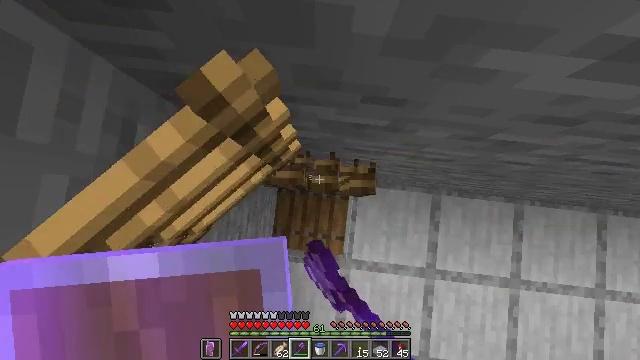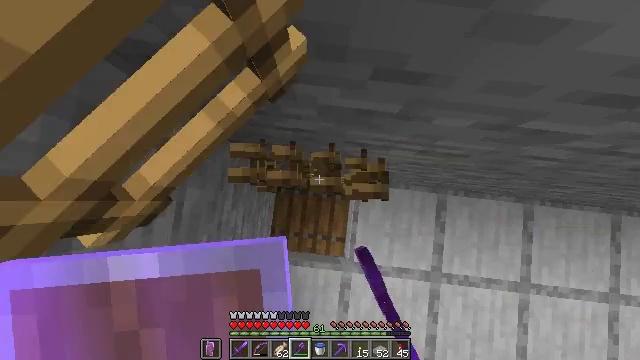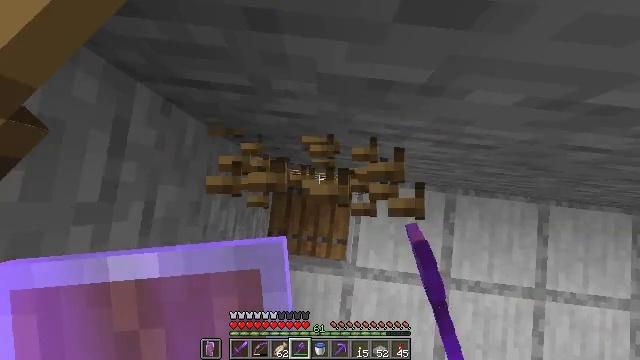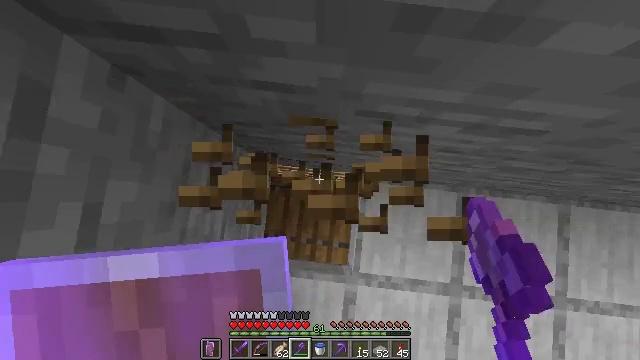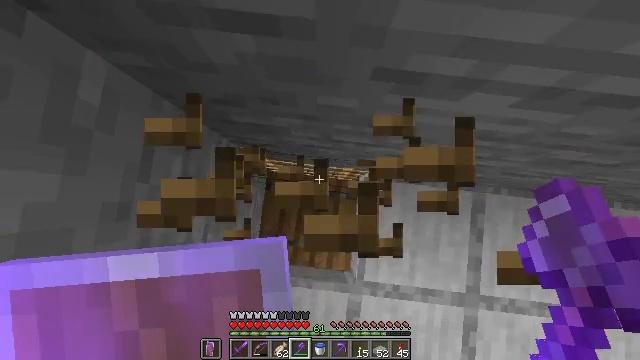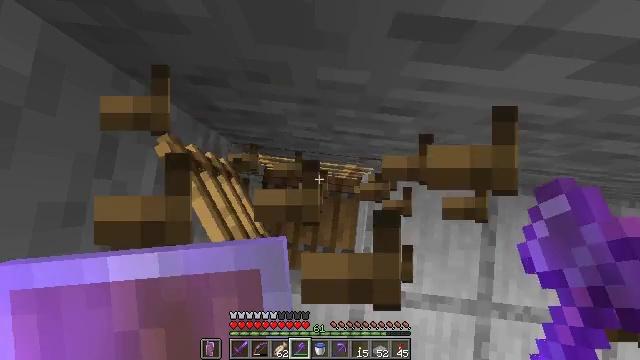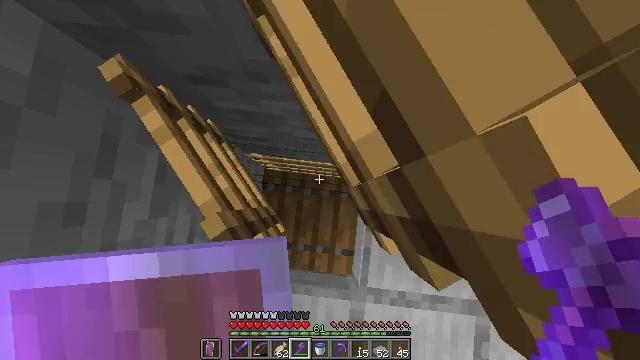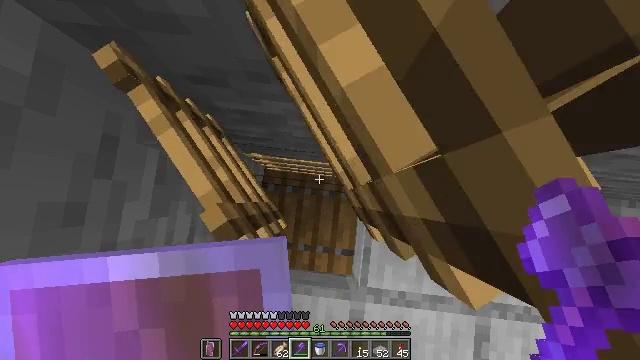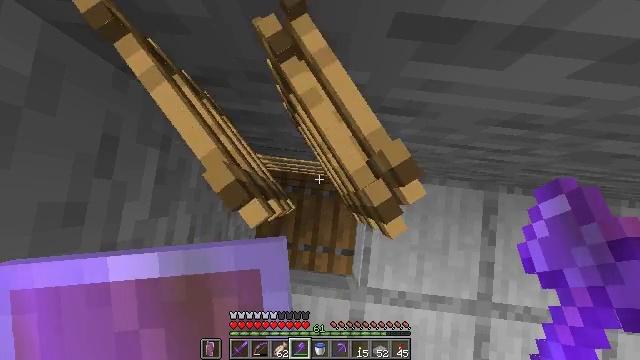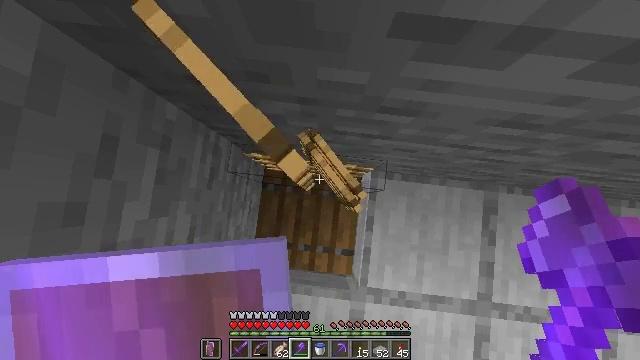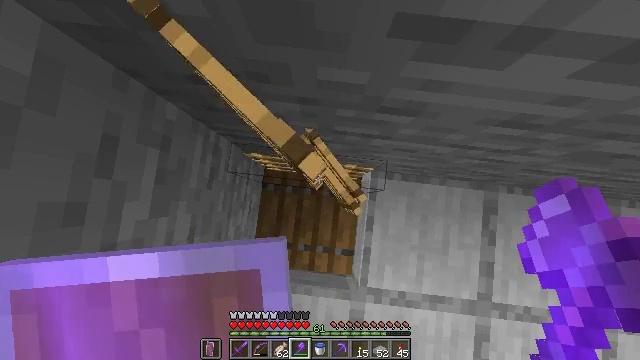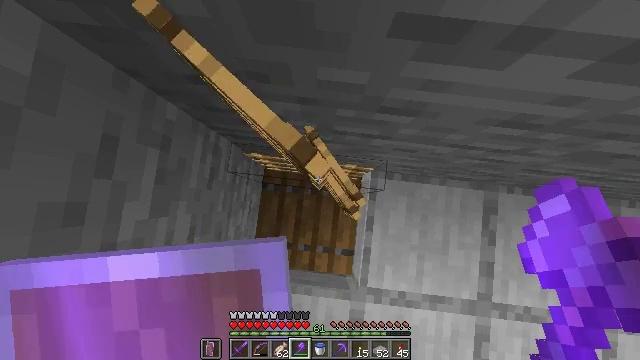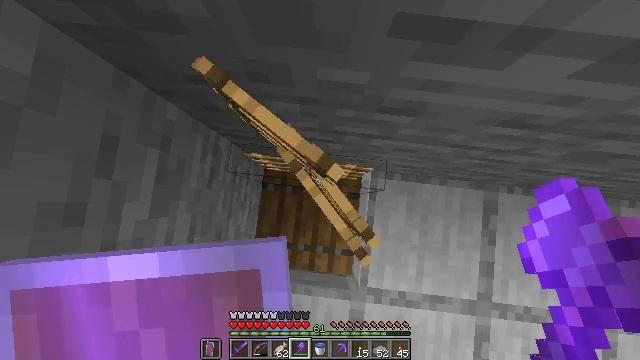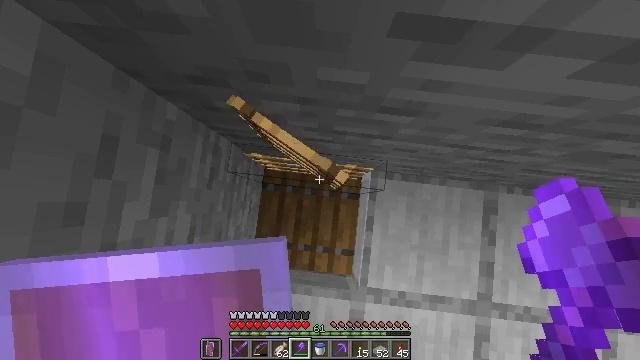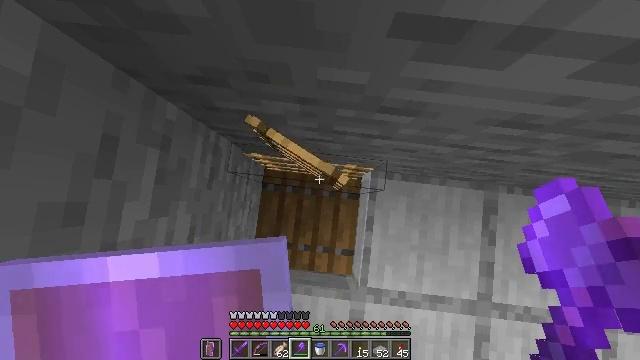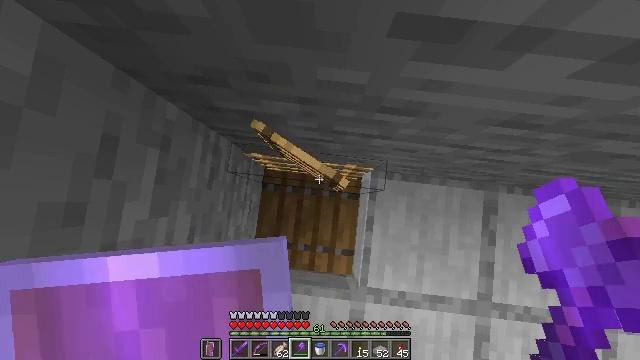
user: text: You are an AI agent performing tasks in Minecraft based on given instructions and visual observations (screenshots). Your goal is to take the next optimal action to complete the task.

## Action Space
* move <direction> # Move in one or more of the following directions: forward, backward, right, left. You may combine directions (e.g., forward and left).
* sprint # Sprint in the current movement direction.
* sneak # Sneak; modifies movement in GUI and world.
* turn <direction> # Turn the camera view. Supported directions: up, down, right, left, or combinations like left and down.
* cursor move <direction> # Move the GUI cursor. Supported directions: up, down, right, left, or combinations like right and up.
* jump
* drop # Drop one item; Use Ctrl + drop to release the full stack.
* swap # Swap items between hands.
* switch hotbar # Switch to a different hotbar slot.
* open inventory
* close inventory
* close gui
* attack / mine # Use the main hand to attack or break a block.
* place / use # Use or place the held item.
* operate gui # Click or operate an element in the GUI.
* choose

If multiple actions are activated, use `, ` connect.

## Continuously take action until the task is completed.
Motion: motion action
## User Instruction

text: Remove the ladder from its position.
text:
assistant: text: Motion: no_op
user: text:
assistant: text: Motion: no_op
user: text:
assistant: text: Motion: no_op
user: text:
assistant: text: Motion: no_op
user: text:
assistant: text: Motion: no_op
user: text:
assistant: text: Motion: no_op
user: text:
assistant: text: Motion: no_op
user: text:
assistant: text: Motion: no_op
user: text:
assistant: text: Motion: no_op
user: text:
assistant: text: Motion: no_op
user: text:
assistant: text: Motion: no_op
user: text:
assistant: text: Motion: no_op
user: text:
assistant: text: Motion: no_op
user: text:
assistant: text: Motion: no_op
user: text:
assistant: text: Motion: no_op
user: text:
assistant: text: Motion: no_op
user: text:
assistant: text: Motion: no_op
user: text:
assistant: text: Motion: no_op
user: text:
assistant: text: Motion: no_op
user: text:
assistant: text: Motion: no_op
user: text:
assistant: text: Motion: no_op
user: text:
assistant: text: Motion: no_op
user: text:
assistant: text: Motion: attack / mine
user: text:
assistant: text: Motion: attack / mine
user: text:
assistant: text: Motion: attack / mine
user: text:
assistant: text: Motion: attack / mine
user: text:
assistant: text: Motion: no_op
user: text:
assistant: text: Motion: no_op